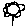
Label: flower